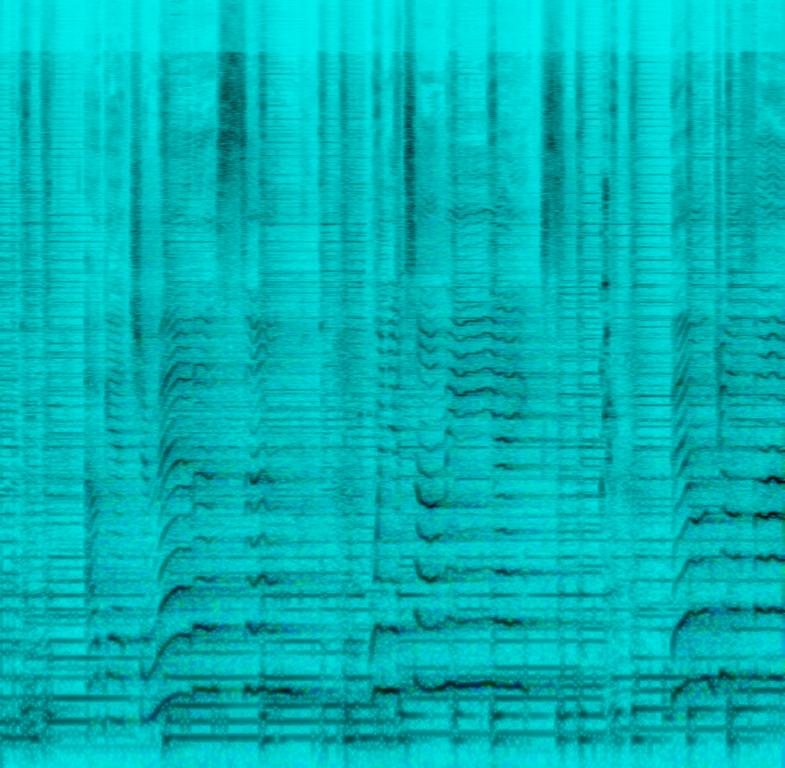
The low quality recording features an acoustic rhythm guitar and flat female vocal singing on top of it. There is a lot of reverb on vocals, which makes it sound too separate from the guitar. The guitar, in the second half of the loop, is played a bit sloppy.